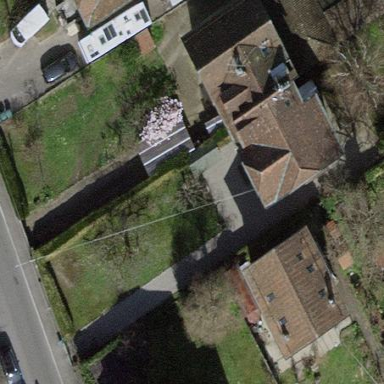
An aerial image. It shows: Garden enclosed by fence.